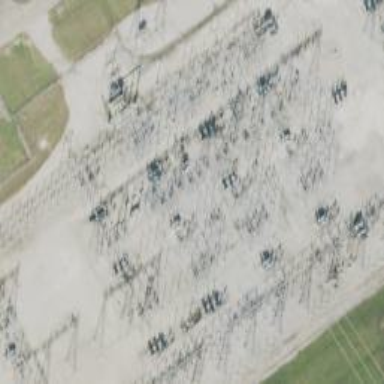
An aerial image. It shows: Switch used for power control.